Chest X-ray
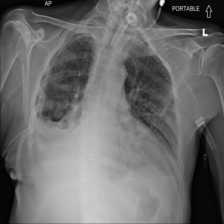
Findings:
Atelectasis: negative
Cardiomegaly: negative
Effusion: positive
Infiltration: negative
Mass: negative
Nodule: negative
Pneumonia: negative
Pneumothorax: negative
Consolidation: negative
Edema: negative
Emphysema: negative
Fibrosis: negative
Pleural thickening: negative
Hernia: negative